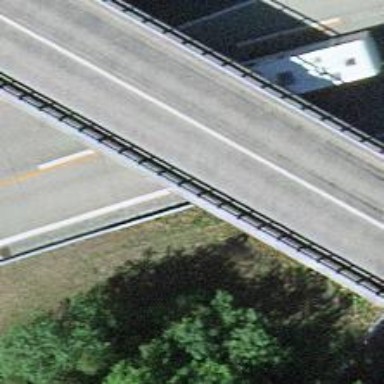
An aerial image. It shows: Man-made bridge.